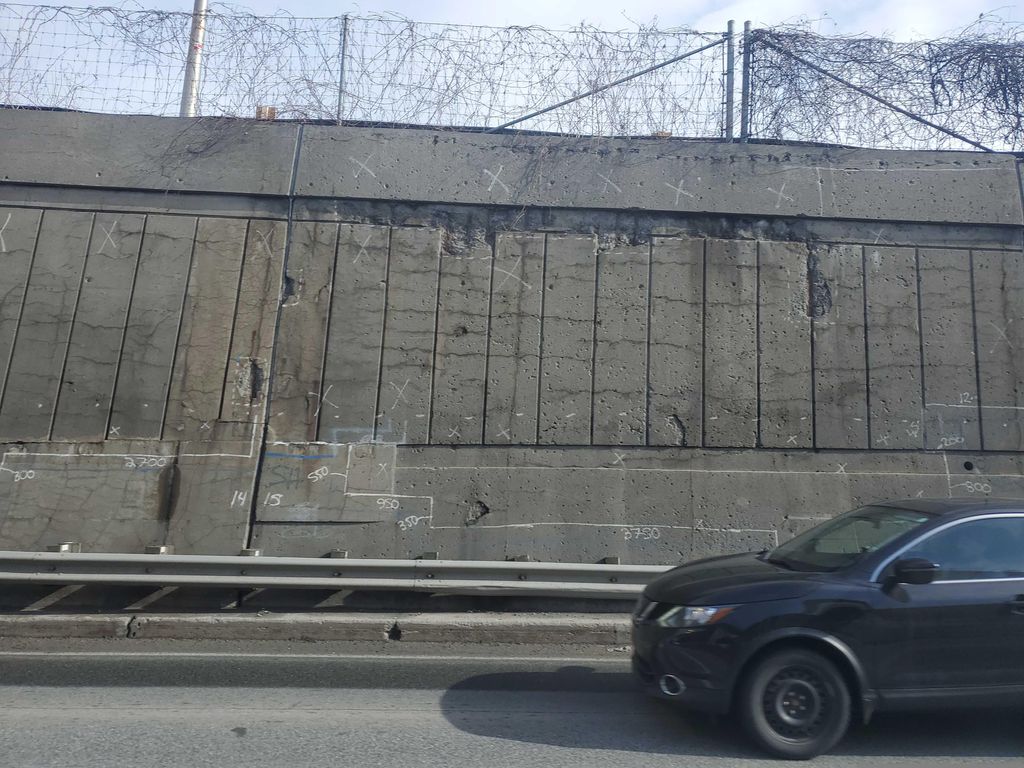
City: montreal